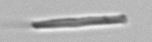
Label: fiber